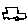
Label: car